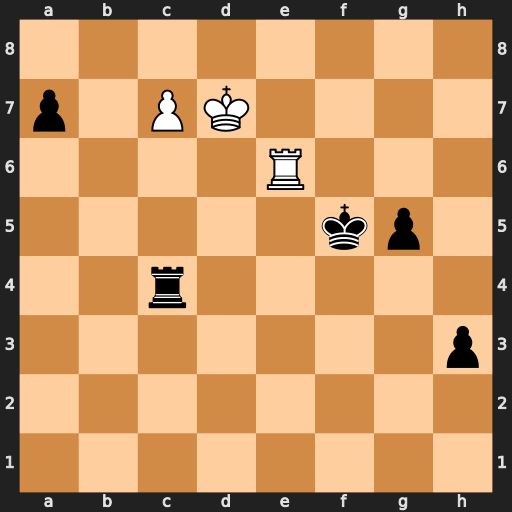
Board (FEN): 8/p1PK4/4R3/5kp1/2r5/7p/8/8
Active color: w
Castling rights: -
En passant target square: -
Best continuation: Rc6 Rxc6 Kxc6 Kf4 c8=Q